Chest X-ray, PA view. Patient: 27 years old, sex M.
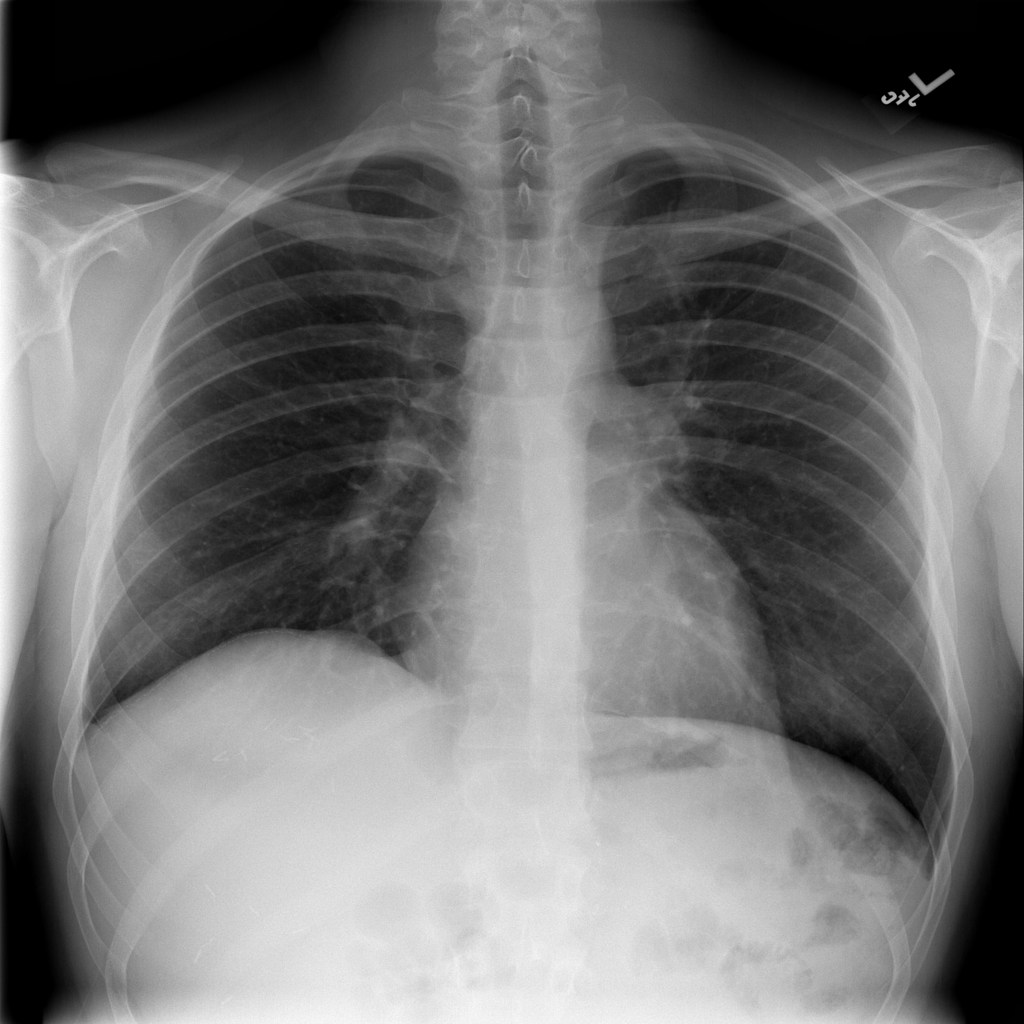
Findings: No Finding